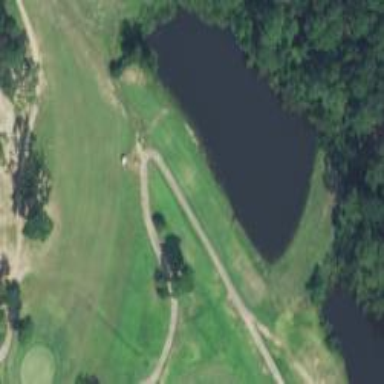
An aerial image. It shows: Path for both road and golf.